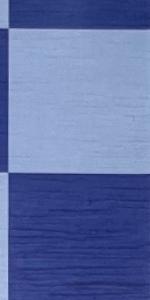
Label: Empty